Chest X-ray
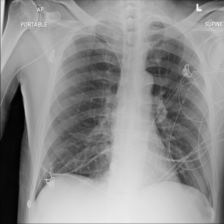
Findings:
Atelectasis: negative
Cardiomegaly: negative
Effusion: negative
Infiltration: negative
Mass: negative
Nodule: negative
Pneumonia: negative
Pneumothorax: negative
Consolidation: negative
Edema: negative
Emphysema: negative
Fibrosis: negative
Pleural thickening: negative
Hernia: negative